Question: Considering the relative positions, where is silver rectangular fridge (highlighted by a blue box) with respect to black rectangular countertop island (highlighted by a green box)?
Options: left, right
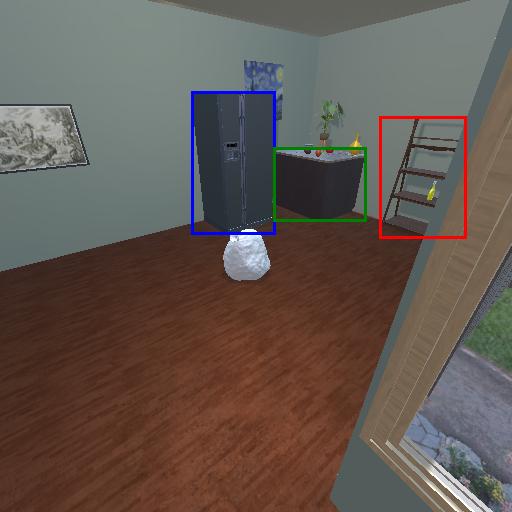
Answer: left